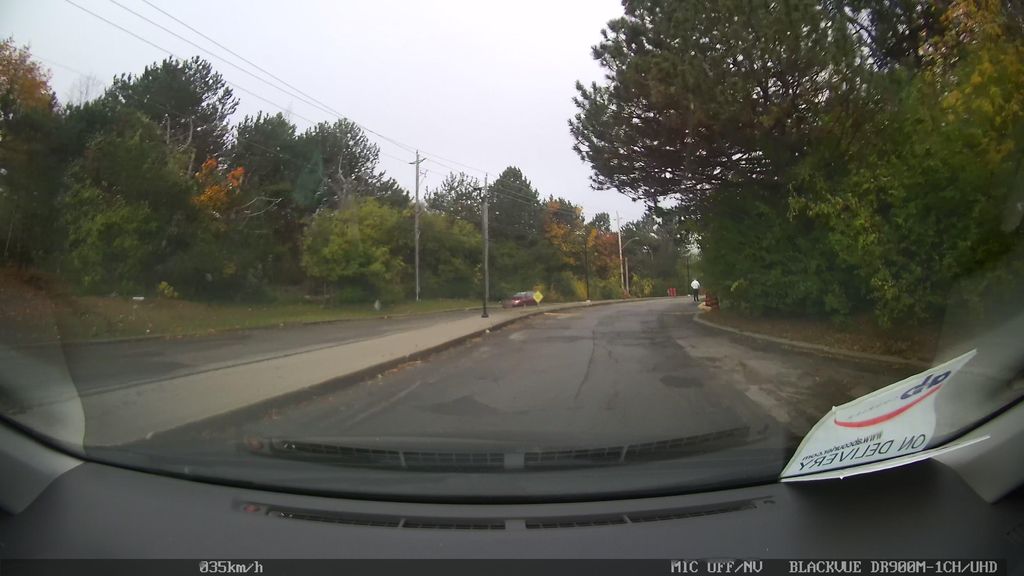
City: toronto